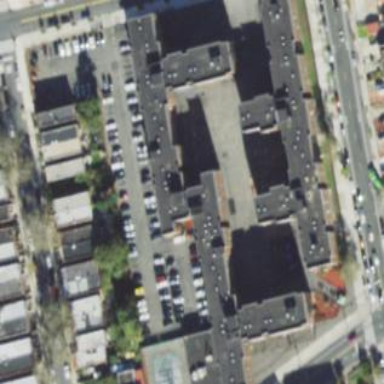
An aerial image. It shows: Building.